Here is the time-frequency representation (spectrogram) of a rolling-element bearing's vibration measurement. Determine the bearing's health state. Answer with exactly one of: normal, inner_race, outer_race, ball.
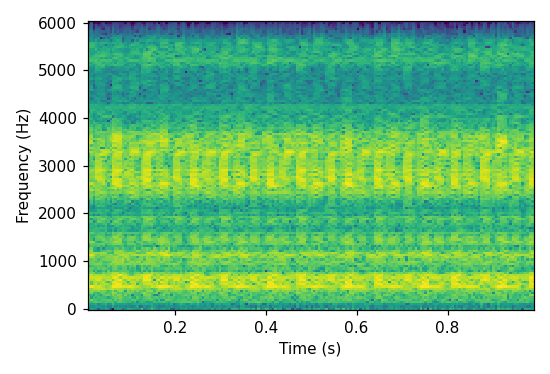
Answer: outer_race